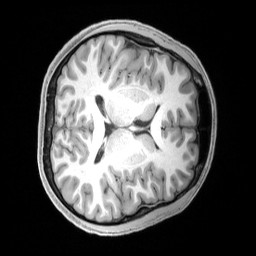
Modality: T1w
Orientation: axial
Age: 24
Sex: male
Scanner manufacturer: siemens
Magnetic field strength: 3 T
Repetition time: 2.4 s
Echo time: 0.00219 s